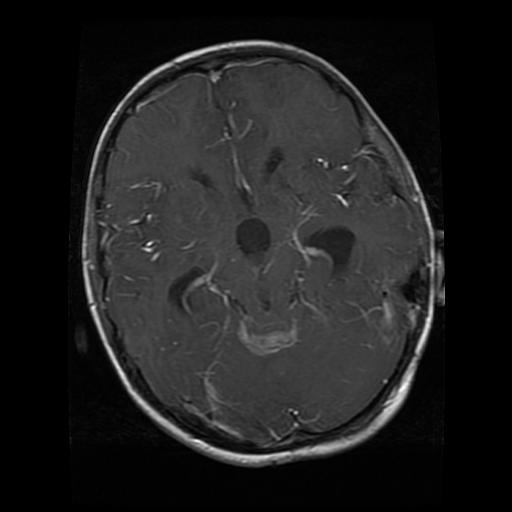
Label: glioma